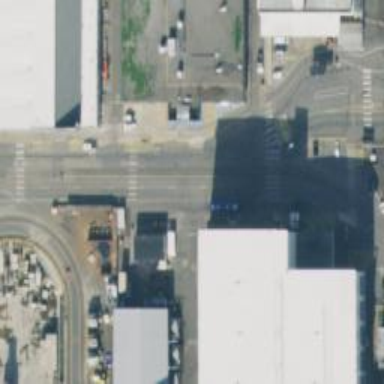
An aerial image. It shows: Railway level crossing.